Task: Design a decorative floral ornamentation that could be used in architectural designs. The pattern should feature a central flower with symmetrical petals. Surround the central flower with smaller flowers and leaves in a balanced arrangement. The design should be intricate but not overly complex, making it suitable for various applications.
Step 1505:
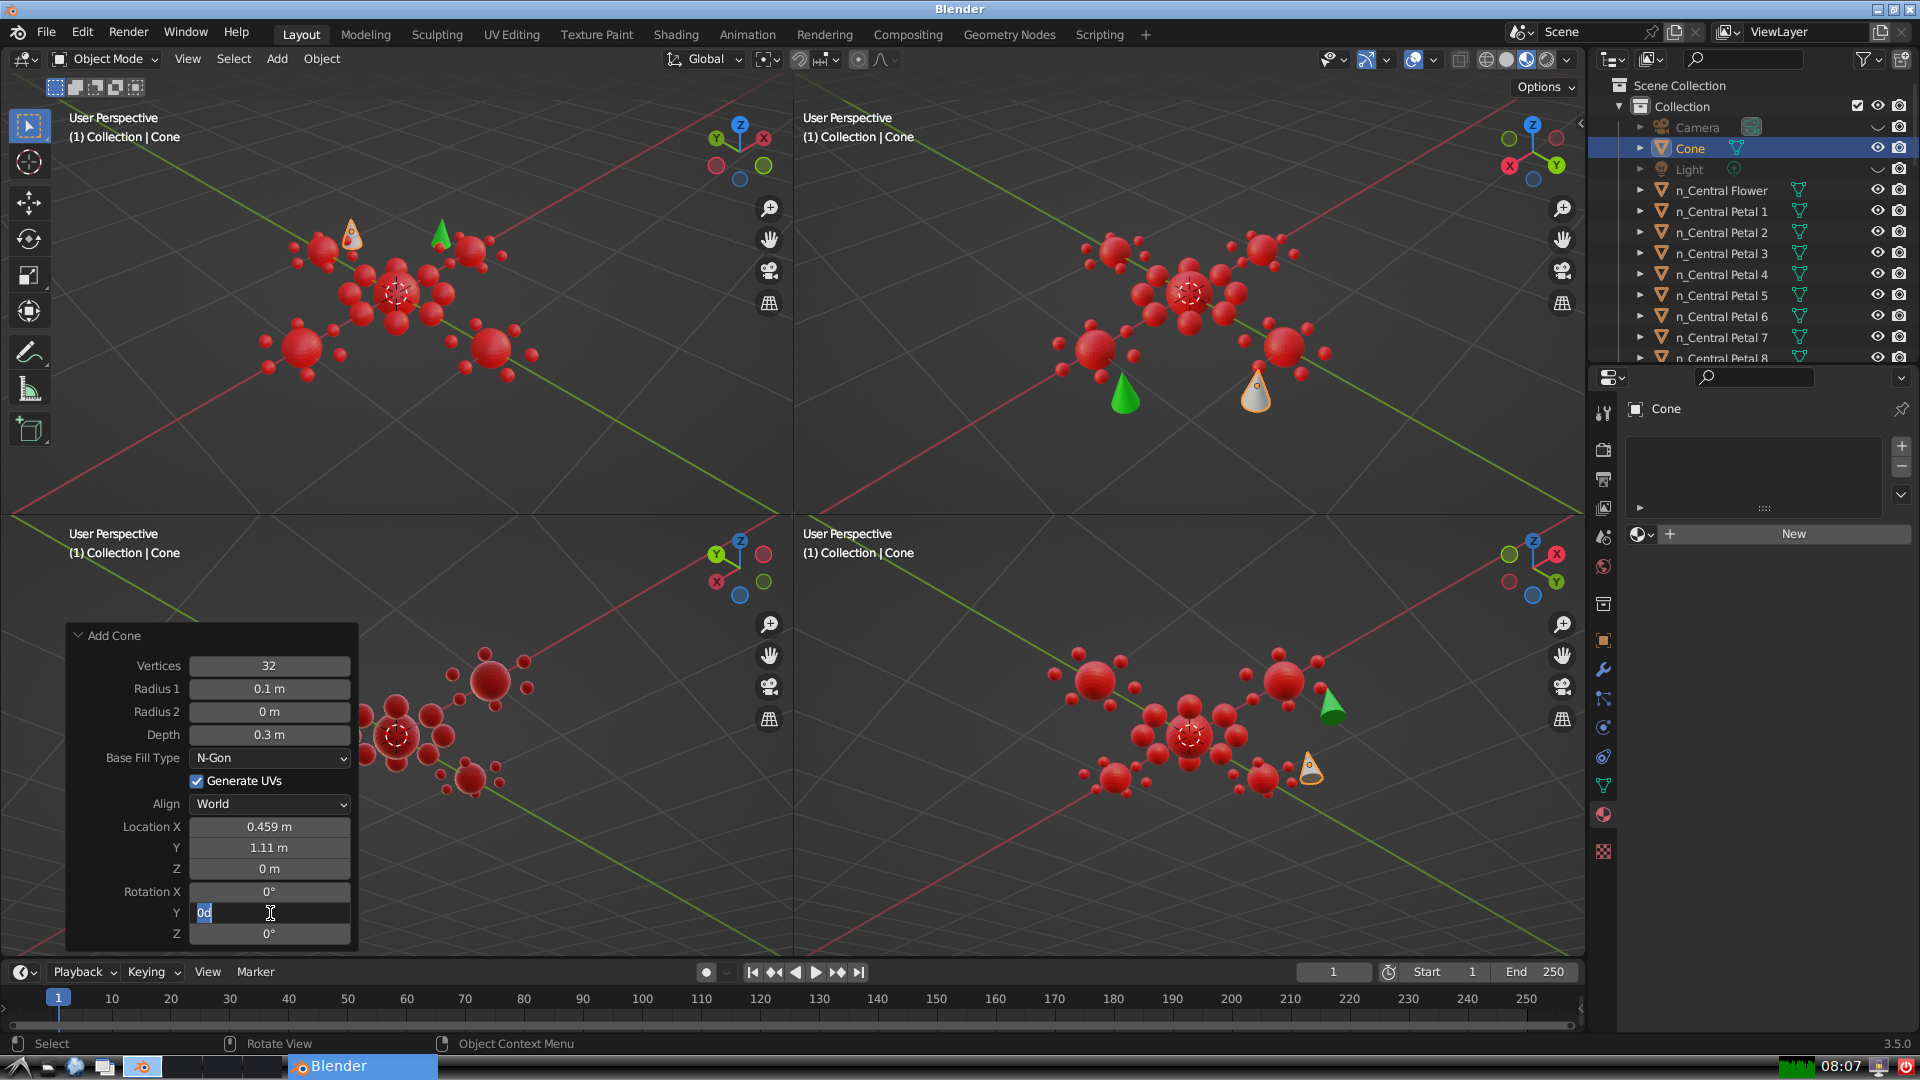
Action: input_text: 0.0